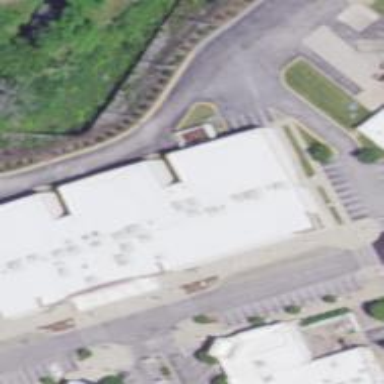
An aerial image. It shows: Retail building that includes cinema.